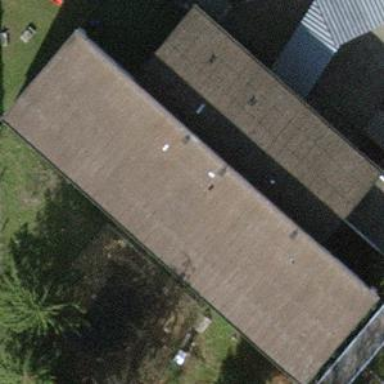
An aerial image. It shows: School building.